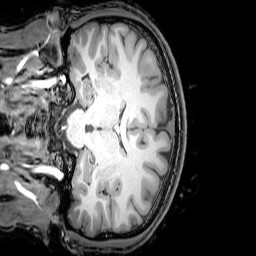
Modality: T1w
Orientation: coronal
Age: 24
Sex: male
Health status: healthy
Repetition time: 0.081 s
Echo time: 0.037 s